Question: I tried, but totally failed at positioning an interface that will go above a google maps layout. What I tried to do is this:

<URL>
The format I have is like this:
'''
<div id="GoogleMap"> // the containing google maps layer
<!-- map will go here <div id="GoogleMapCanvas"></div> --> //eventual map
<div class="map-topmenu"></div> //my interface
<div class="map-leftmenu"></div> //my interface
<div class="map-rightmenu"></div> //my interface
<div class="map-bottommenu"></div>//my interface
</div>
'''
I succeeded in making the top menu horizontally centered, and 10px from the top of the screen.
I have been unable to center vertically the left and right menu's, and I started noticing that the code needed to center the left menu was becoming weird.
And as for the bottom menu, I utterly failed - however many different methods I tried.
Can anyone please look at my code and let me know where I messed up? Thanks so much!
'''
body {
border: 0 none;
margin: 0;
padding: 0;
height:100%;
}
#GoogleMap {
position:absolute;
background-color: grey;
background-position: 50% 50%;
background-repeat: repeat;
height: 100%;
overflow: hidden;
width: 100%;
}
.map-topmenu {
height: 52px;
width: 353px;
background-image: url(http://i.imgur.com/KlyKR.png);
margin-top: 10px;
margin-right: auto;
margin-bottom: 0px;
margin-left: auto;
}
.map-leftmenu {
height: 263px;
width: 77px;
margin-left: 10px;
top:50%;
position: absolute;
margin-top: -150px;
background-image: url(http://i.imgur.com/Q3d1r.png);
}
.map-rightmenu {
background-image: url(http://i.imgur.com/si6dl.png);
height: 147px;
width: 280px;
margin-right: 10px;
float: right;
top:50%;
}
.map-bottommenu {
background-image: url(http://i.imgur.com/iDmuP.png);
height: 52px;
width: 312px;
margin-right: auto;
margin-bottom: 10px;
bottom: 0;
margin-left: auto;
}
'''
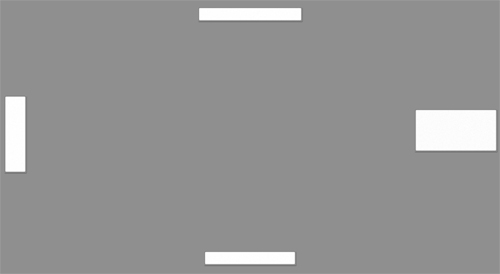
Answer: Use absolute positioning with negative margins:
<URL>
'''
#GoogleMap {
position:absolute;
background-color: grey;
height: 100%;
overflow: hidden;
width: 100%;
}
.map-topmenu, .map-leftmenu, .map-rightmenu, .map-bottommenu {
z-index:1;
position:absolute;
background:blue;
}
.map-topmenu {
top:0;
left:50%;
margin-left:-176px;
height: 52px;
width: 353px;
}
.map-leftmenu {
height: 263px;
width: 77px;
left:0px;
margin-top:-131px;
top:50%;
}
.map-rightmenu {
height: 147px;
width: 280px;
right:0;
top:50%;
margin-top:-73px;
}
.map-bottommenu {
height: 52px;
width: 312px;
bottom: 0;
left:50%;
margin-left:-156px;
}
'''